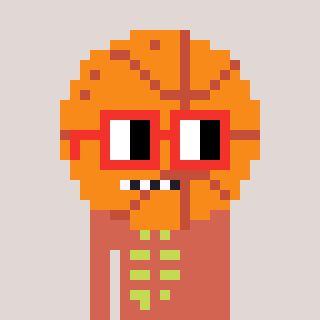
a pixel art character with square red glasses, a basketball-shaped head and a peachy-colored body on a warm background